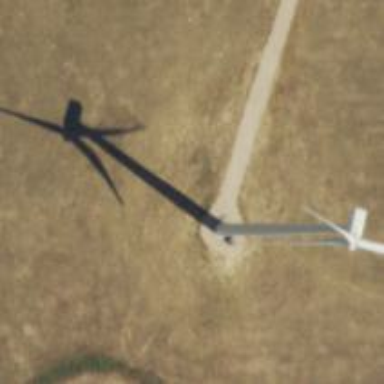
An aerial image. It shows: Wind generator using wind turbines of horizontal axis.